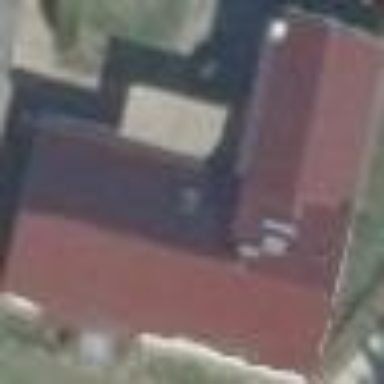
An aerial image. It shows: Building.